Question: I have a lattice bar chart with multiple panels and I would like to add the sum of each bar on top of the bars (e.g. '(70)' on top the of first bar on the top left, '(20)' on the second one, '(150)' on the third one etc.).

There is a similar <URL>. Any suggestion, using 'ltext' or any other way, would be very helpful.
'''
civ1<-c("Single","Single","Marr","Marr","Single","Single","Marr","Marr","Single","Single","Marr","Marr","Single","Single","Marr","Marr")
Sex<-rep(c("women","men"),8)
Year<-rep(c(rep(1990,4),rep(2000,4)),2)
Type1<-c(rep("Traditional",8),rep("Dual-earner",8))
Earn1<-c(seq(10, 160, by = 10))
df<-as.data.frame(cbind(civ1,Sex,Year,Type1,Earn1))
df$Earn1<-as.numeric(levels(df$Earn1))[df$Earn1]
my.key<-list(space="bottom",text=list(c("Women","Men"),col=c("black","black")), columns=2,points=T,pch=15,col=c("darkgray","lightgray"),cex=0.8)
labels=c("70","20","150","110")
print(figure1<-barchart(Earn1~civ1|Year+Type1,df,groups=Sex, ylim=c(0,350),horizontal=F,col=c("darkgray","lightgray"),cex=0.8,ylab="Earnings",stack=T,layout=c(2,2),key=my.key,
par.settings = list(strip.background=list(col=c("white","lightyellow")),
panel=function(x,y,subscripts...){
panel.grid(h=-1,v=0)
panel.barchart(...)
ltext(1,200, labels[subscripts]) #not working!
})))
'''
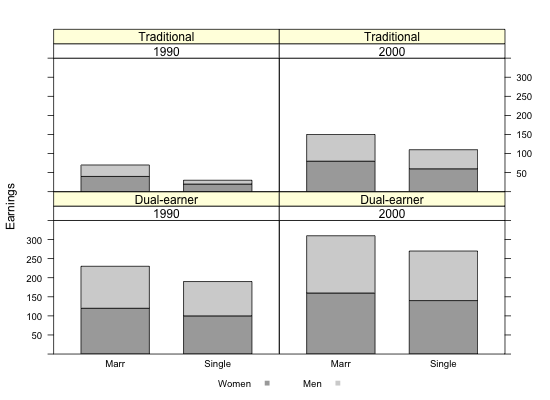
Answer: I see several problems. First, your 'panel=' parameter is inside your 'par.settings' parameter which is incorrect. It should be passed to 'barchart' directly. Then you have some syntax problems with a missing comma and I'm not sure how your labels were intended to work with only 4 values. Anyway, the following code should work.
'''
barchart(
Earn1~civ1|Year+Type1,df,
groups=Sex,
ylim=c(0,350), cex=0.8, ylab="Earnings",
horizontal=F, stack=T, layout=c(2,2),
col=c("darkgray","lightgray"),
key=my.key,
par.settings = list(strip.background=list(col=c("white","lightyellow"))),
panel=function(x,y,subscripts,...){
panel.grid(h=-1,v=0)
panel.barchart(x,y,subscripts=subscripts,...)
t <- aggregate(y~x, data.frame(x,y), FUN=sum)
panel.text(t$x,t$y, labels=t$y, pos=3)
}
)
'''
Aside from fixing the problems described above, I've use 'aggregate()' to calculate the total for each column and used those values to plot the text labels at the appropriate spot. The resulting plot is below